Question: I need to give bounds of an 'imageView' like a hexagon. I've searched in Stack Overflow and get the code, but it not exactly satisfy the need.

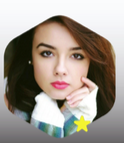
Answer: The below code works for me:
'''
CAShapeLayer *maskLayer = [CAShapeLayer layer];
maskLayer.fillRule = kCAFillRuleEvenOdd;
maskLayer.frame = img_profilepic.bounds;
CGFloat width = img_profilepic.frame.size.width;
CGFloat height = img_profilepic.frame.size.height;
CGFloat hPadding = width * 1 / 8 / 2;
UIGraphicsBeginImageContext(img_profilepic.frame.size);
UIBezierPath *path = [UIBezierPath bezierPath];
[path moveToPoint:CGPointMake(width/2, 0)];
[path addLineToPoint:CGPointMake(width - hPadding, height / 4)];
[path addLineToPoint:CGPointMake(width - hPadding, height * 3 / 4)];
[path addLineToPoint:CGPointMake(width / 2, height)];
[path addLineToPoint:CGPointMake(hPadding, height * 3 / 4)];
[path addLineToPoint:CGPointMake(hPadding, height / 4)];
[path closePath];
[path closePath];
[path fill];
[path stroke];
maskLayer.path = path.CGPath;
UIGraphicsEndImageContext();
img_profilepic.layer.mask = maskLayer;
img_profilepic.image=[UIImage imageNamed:@"profile_picture"];
'''